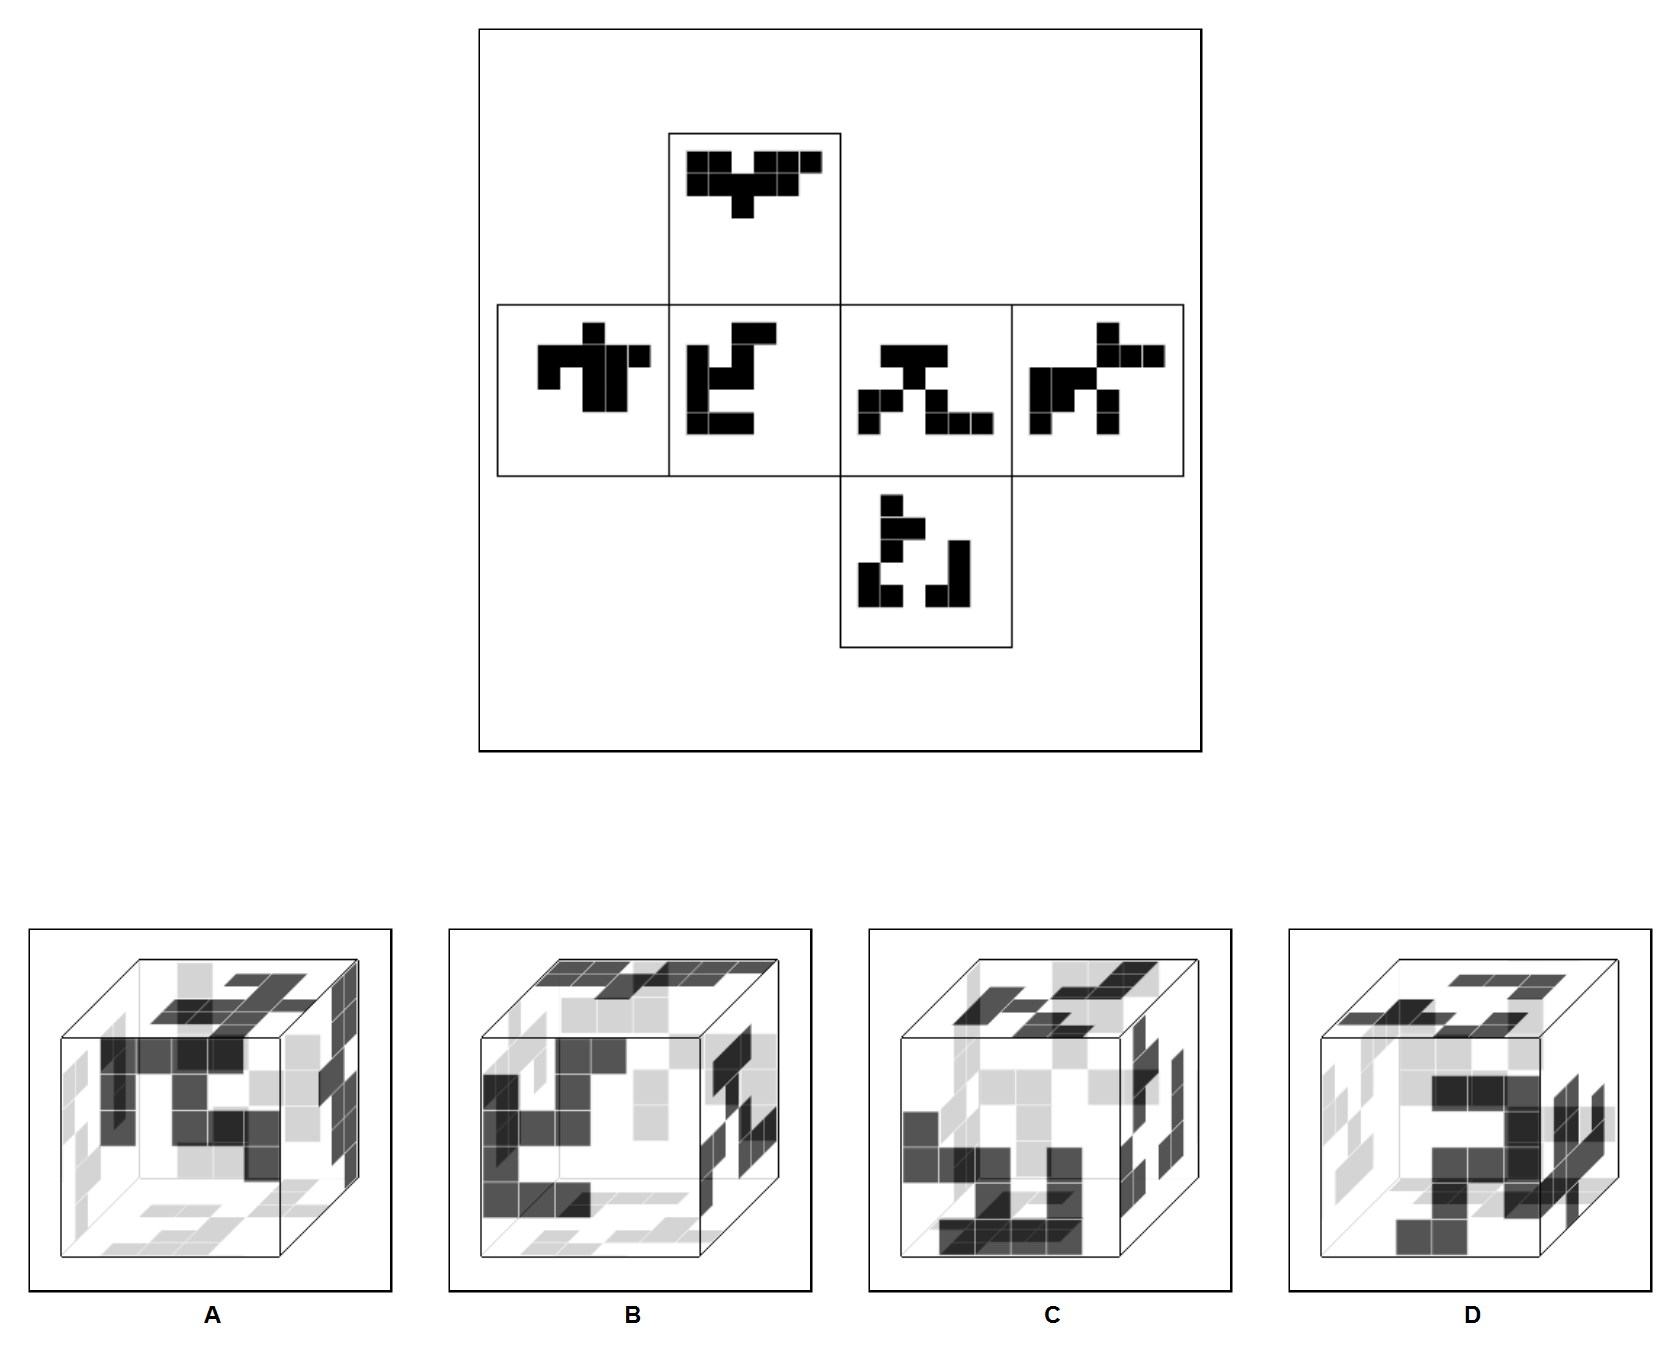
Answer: A